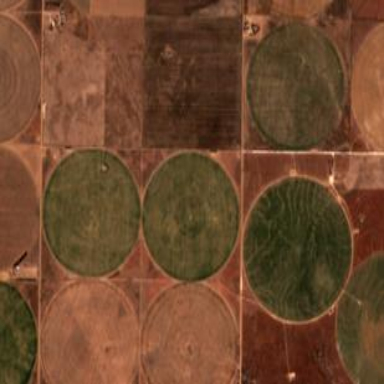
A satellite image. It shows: Farmland with pivot irrigation system.